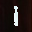
Label: 1